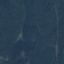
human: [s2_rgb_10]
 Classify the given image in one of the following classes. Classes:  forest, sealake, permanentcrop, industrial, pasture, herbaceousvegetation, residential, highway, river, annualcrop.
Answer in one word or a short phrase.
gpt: Forest